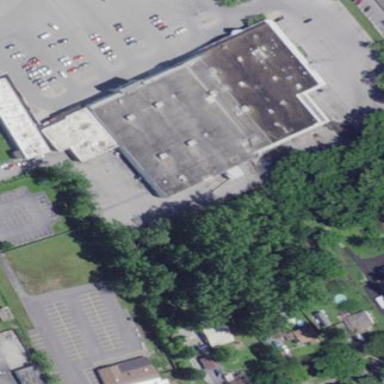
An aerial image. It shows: Commercial building.